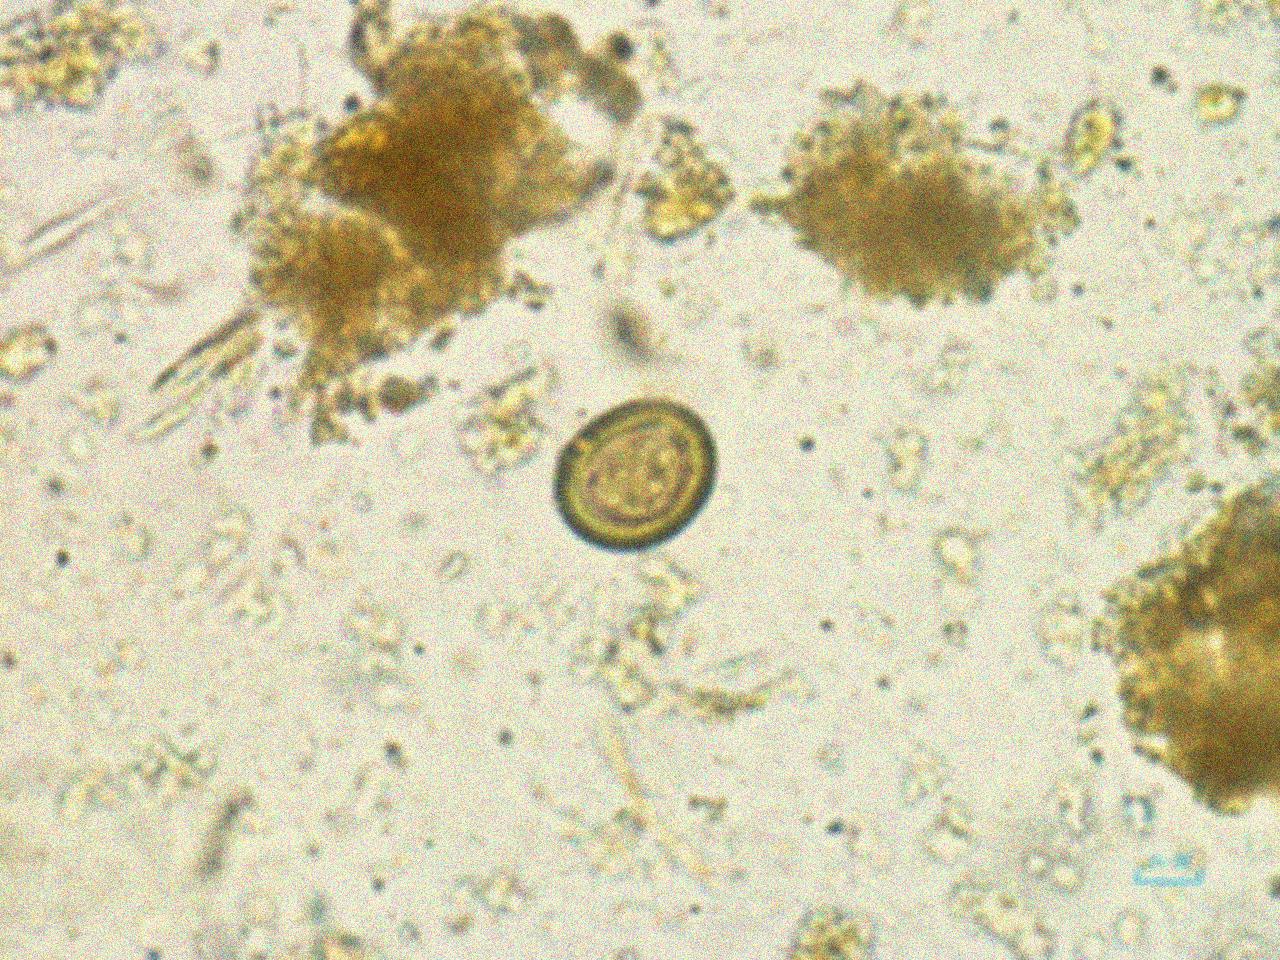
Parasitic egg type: Taenia spp. egg